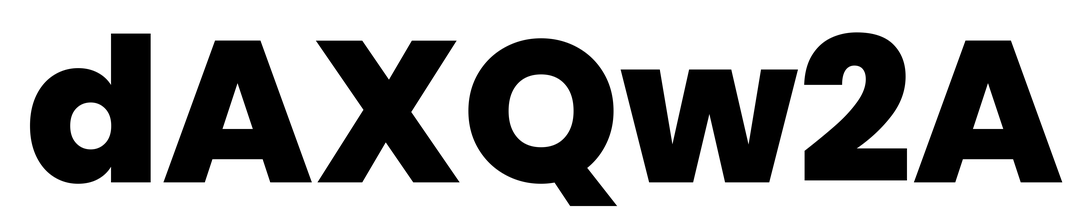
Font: Poppins-ExtraBold